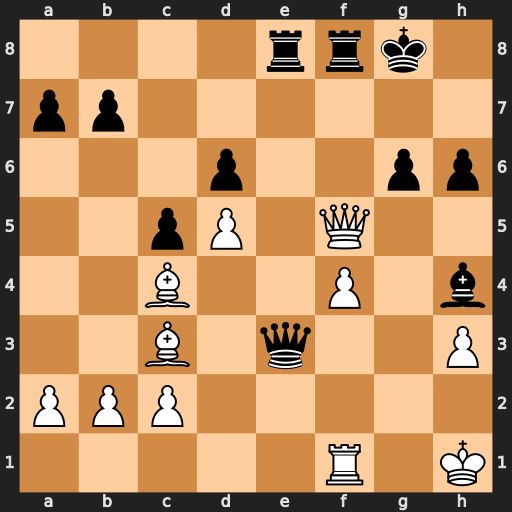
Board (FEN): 4rrk1/pp6/3p2pp/2pP1Q2/2B2P1b/2B1q2P/PPP5/5R1K
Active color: w
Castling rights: -
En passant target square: -
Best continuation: Qxg6#